Question: I got my app running to a point where I could fill my horizontal uiscrollview with content of images and text. However I am unsure if the concept of uiscrollview is really what fits my requirements, since the contentSize of the different views will not be the same regarding their heights. here is an illustration:

Lets say I want horizontal scrolling (blue) between 4 different views, each of those views contains of an image subview (same sizes) and a text subview.
The text subview however will always take a different amount of space and thus height. How can I ensure to still have the ability of vertical scrolling (red) according to the actual height of a certain view and how do I define the height of the overall contentSize?
If this is not possible in a uiscrollview, how else would you do this?
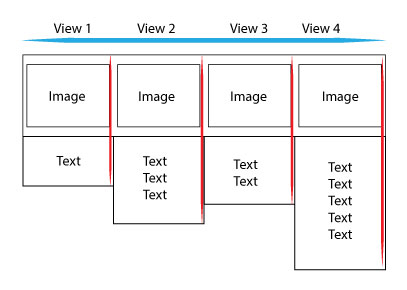
Answer: You are going to need to make each vertical view in it's own scrollview, and add each of those scrollviews as a subview of the horizontal scrollview. Just make sure that the vertical scrollview's contentWidth is equal to it's frame width and the contentheight of the horizontal scrollview equal to it's frame height, otherwise you will intercept pan gestures and your UI will be irritating (had that problem in my own code in the past).
So your view hierarchy (from application window out) will be like:
Window->Viewcontroller.view->horizontal Scrollview->multiple vertical scrollviews->image/text/anything else